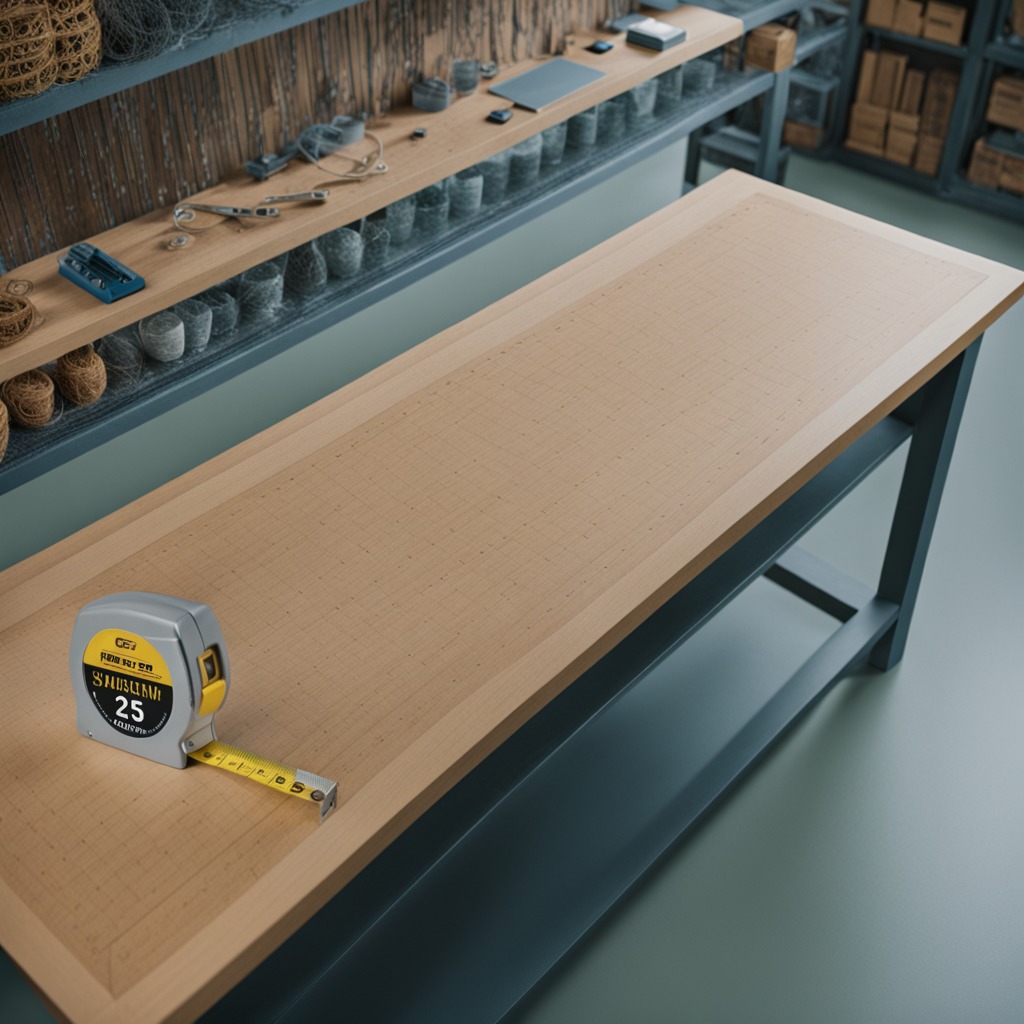
A measuring tape lies on the workbench inside a coastal fishing gear workshop.